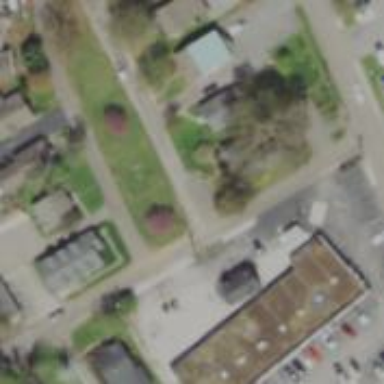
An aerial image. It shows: Retail building.